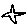
Label: star